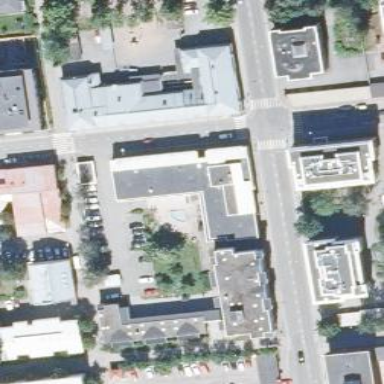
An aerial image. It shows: Office building.